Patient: sex M, age 60
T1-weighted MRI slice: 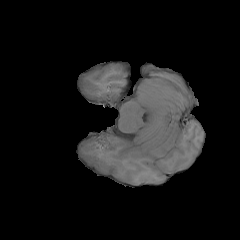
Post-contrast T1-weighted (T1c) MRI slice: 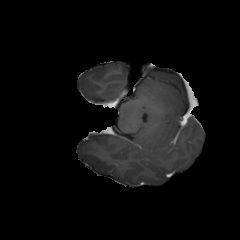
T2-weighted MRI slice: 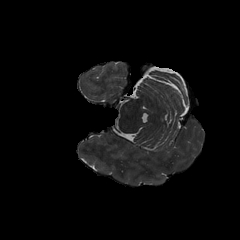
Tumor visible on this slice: no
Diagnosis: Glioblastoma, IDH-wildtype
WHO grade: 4